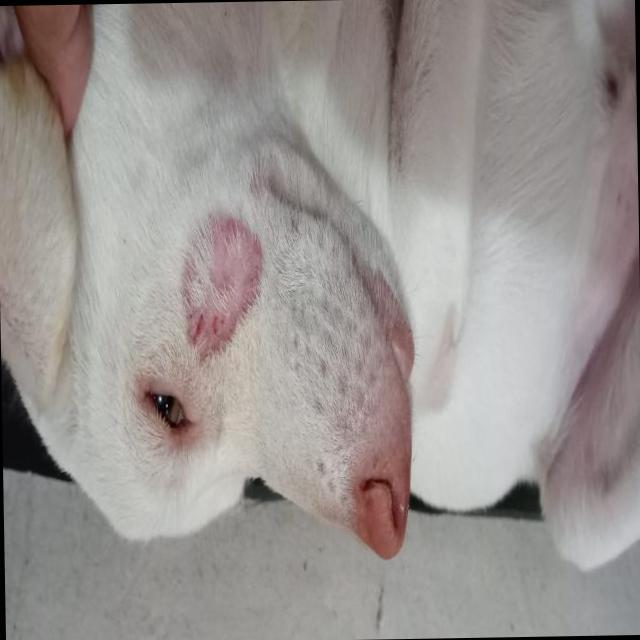
Canine ringworm (Dermatophytosis) — fungal infection caused by Microsporum or Trichophyton. Presents with circular alopecia, scaling, crusting, and broken hairs.